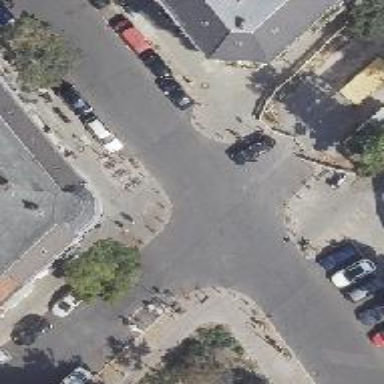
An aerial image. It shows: Unmarked crossing with left kerb extension.